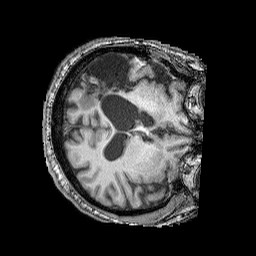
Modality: T1w
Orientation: axial
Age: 64
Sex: male
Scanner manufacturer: siemens
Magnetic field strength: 3 T
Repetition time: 2.25 s
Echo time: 0.00411 s